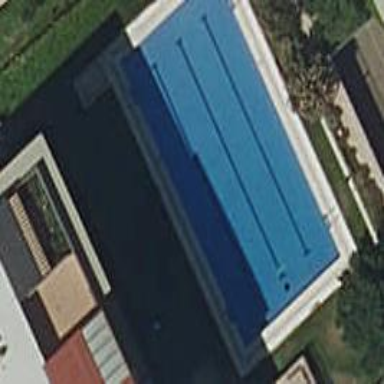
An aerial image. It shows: Swimming pool located in leisure land.